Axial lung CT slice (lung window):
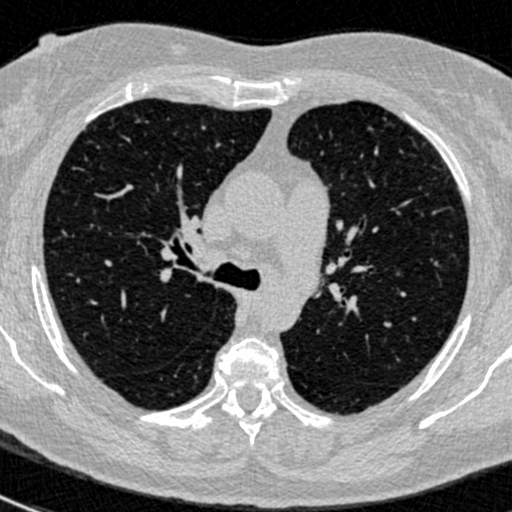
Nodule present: no